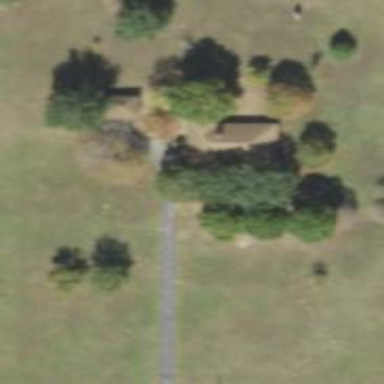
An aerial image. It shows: Driveway.